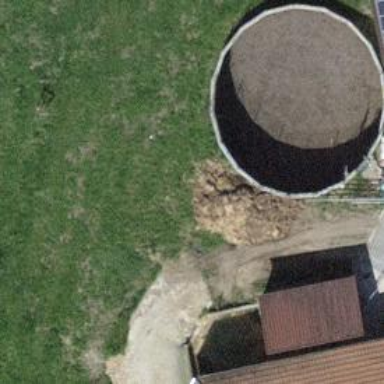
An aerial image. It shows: Storage tank that is man-made.